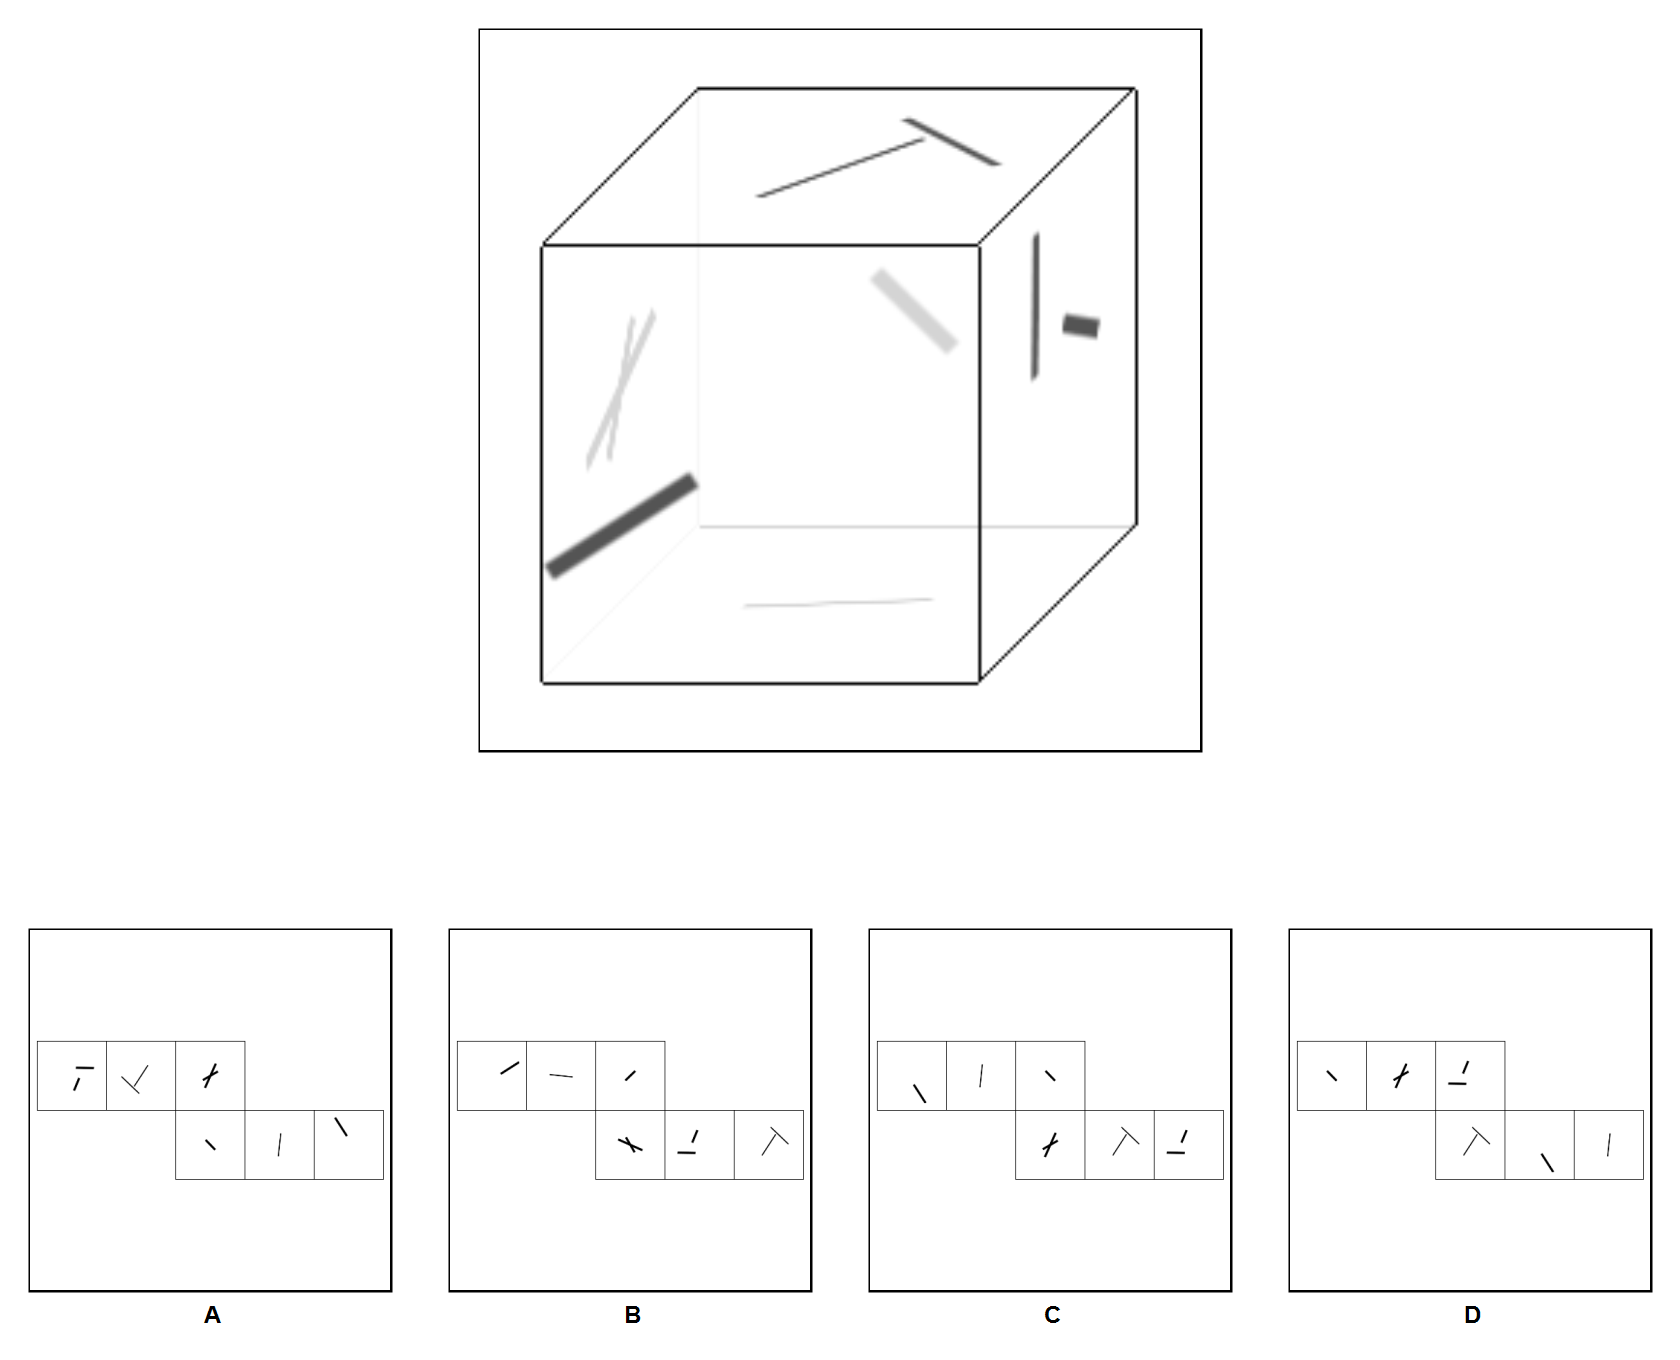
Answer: A